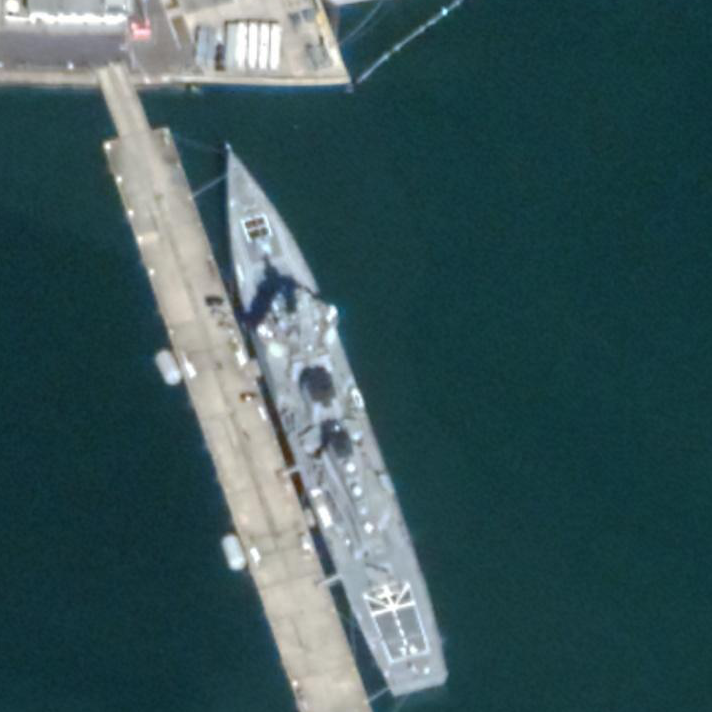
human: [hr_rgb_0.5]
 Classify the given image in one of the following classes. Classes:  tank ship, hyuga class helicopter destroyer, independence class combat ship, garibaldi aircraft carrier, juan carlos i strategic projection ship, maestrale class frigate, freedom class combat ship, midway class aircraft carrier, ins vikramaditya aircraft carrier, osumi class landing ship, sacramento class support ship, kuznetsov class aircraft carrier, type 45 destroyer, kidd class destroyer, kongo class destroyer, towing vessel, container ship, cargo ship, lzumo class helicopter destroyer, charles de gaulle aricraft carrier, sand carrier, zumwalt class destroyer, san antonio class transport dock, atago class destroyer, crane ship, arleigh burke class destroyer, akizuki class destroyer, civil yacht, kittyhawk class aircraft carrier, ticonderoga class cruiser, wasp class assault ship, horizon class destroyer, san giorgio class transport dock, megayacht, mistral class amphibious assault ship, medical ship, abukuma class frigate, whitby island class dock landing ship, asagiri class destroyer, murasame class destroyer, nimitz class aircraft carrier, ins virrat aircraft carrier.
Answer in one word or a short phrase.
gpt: Arleigh Burke class destroyer